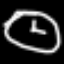
Label: clock